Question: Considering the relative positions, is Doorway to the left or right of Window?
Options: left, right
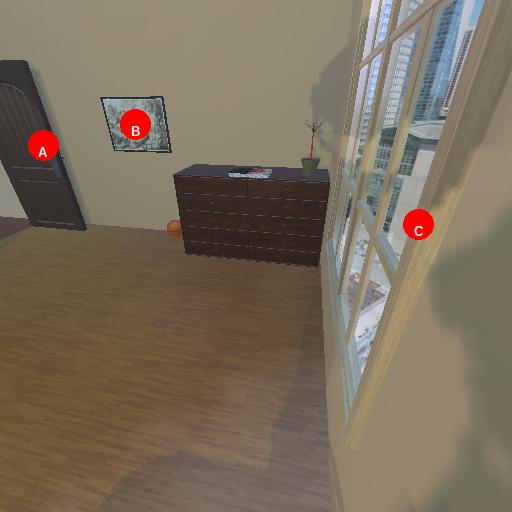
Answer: left